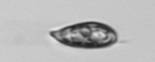
Label: Prorocentrum_triestinum